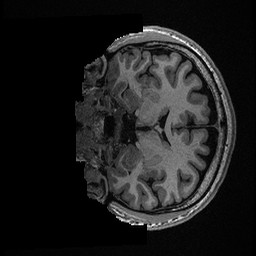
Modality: T1w
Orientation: coronal
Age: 38
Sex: male
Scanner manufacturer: ge
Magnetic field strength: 3 T
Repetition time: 0.006952 s
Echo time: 0.00292 s